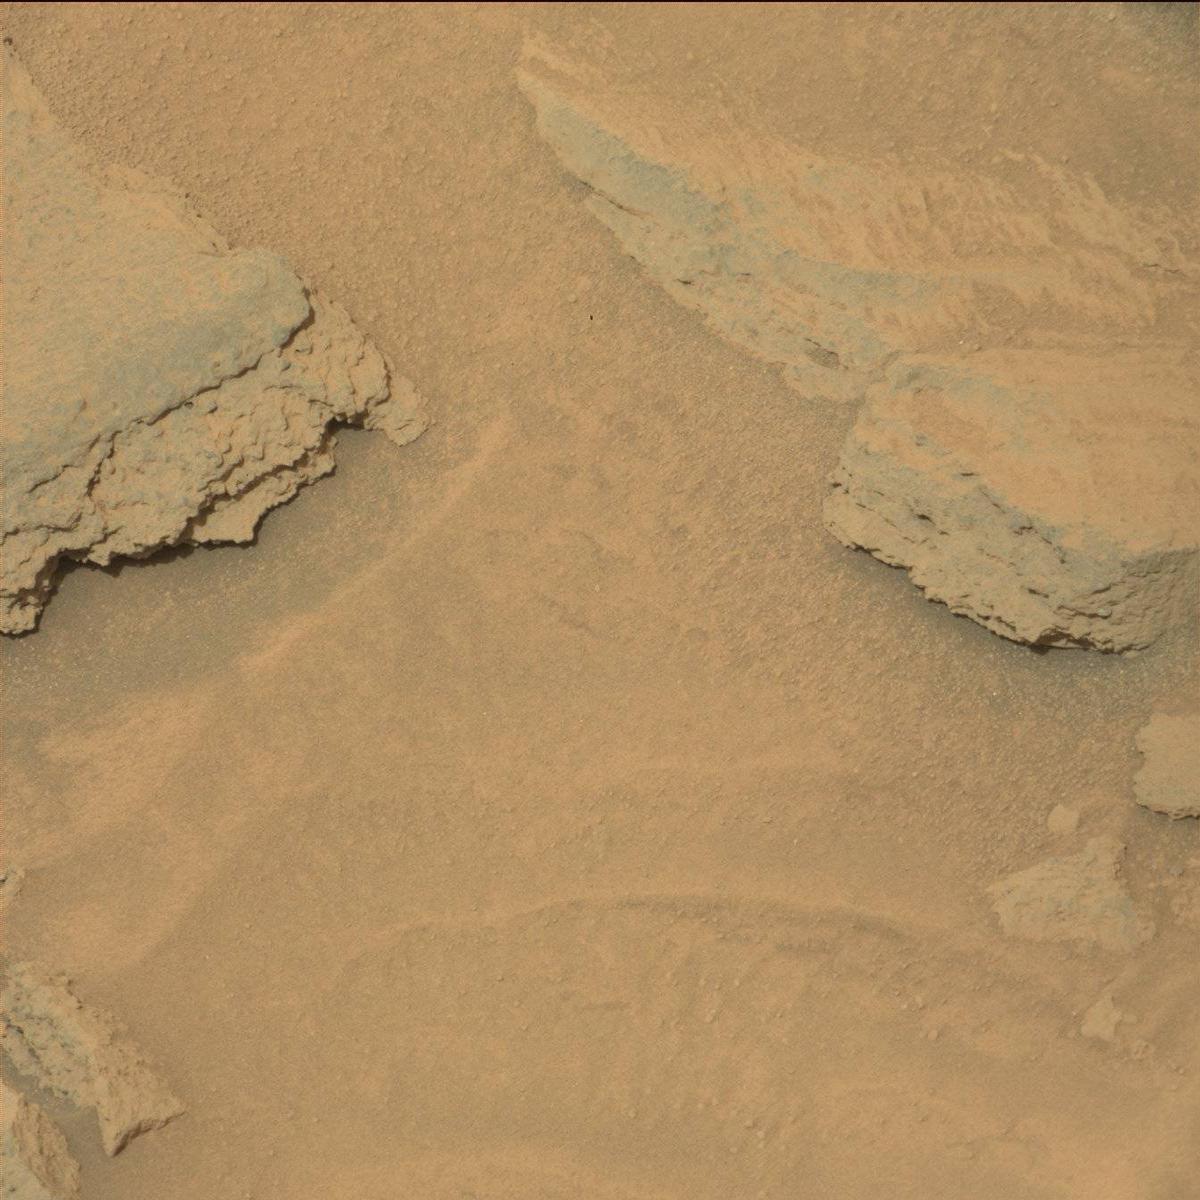
Terrain classes present: Bedrock, Sand / Soil